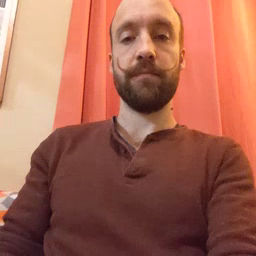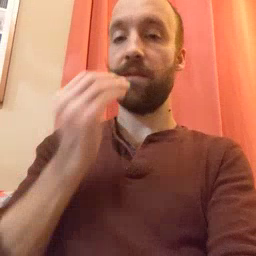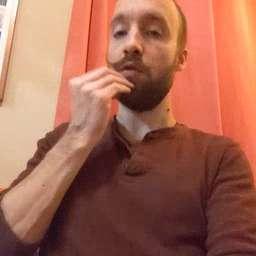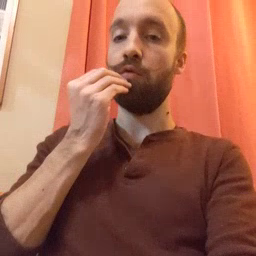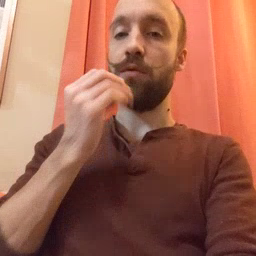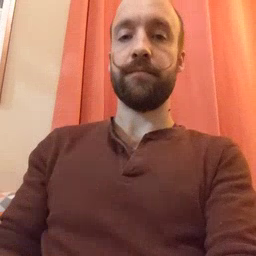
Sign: food